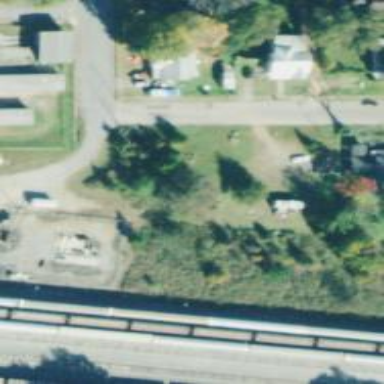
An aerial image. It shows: Yard meant for services.